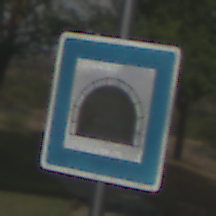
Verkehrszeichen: Tunnel
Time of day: MorningAfternoon
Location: Outdoor (Nature)
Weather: PartlyCloudy
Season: NotSpecified
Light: Natural